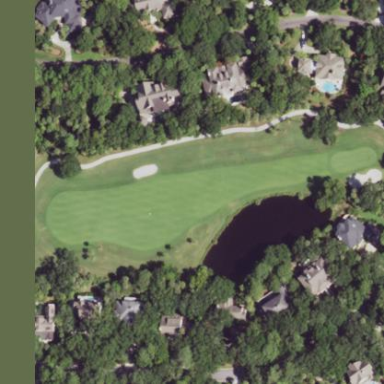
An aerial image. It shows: Well-maintained grassy area designated as golf fairway.